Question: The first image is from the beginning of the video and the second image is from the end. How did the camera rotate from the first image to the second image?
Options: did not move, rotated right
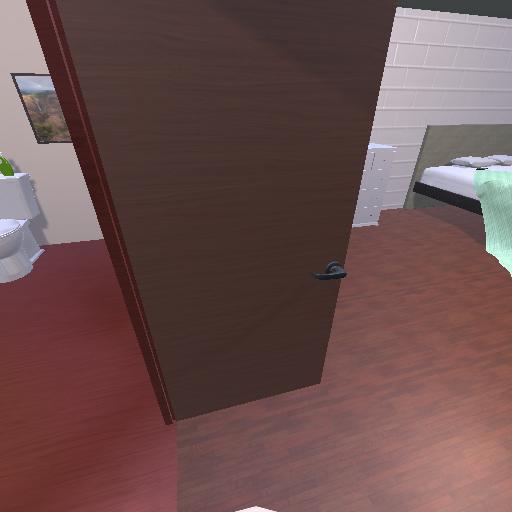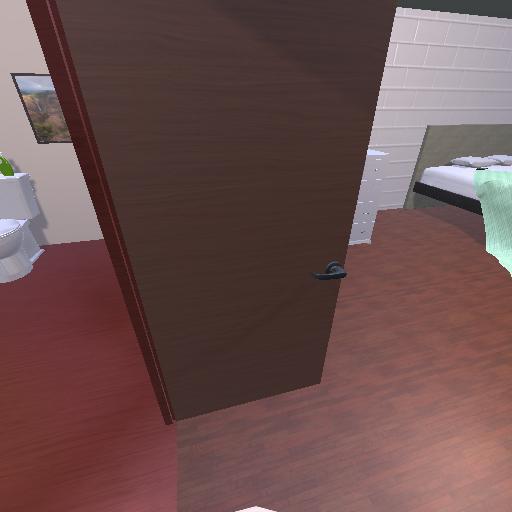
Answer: did not move